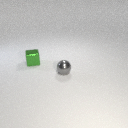
small gray metal sphere in front of small green metal cube